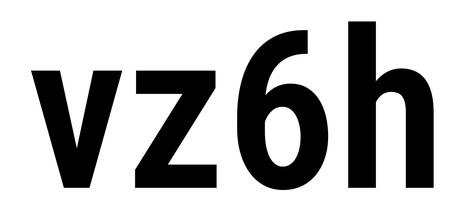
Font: Roboto_Condensed_SemiBold